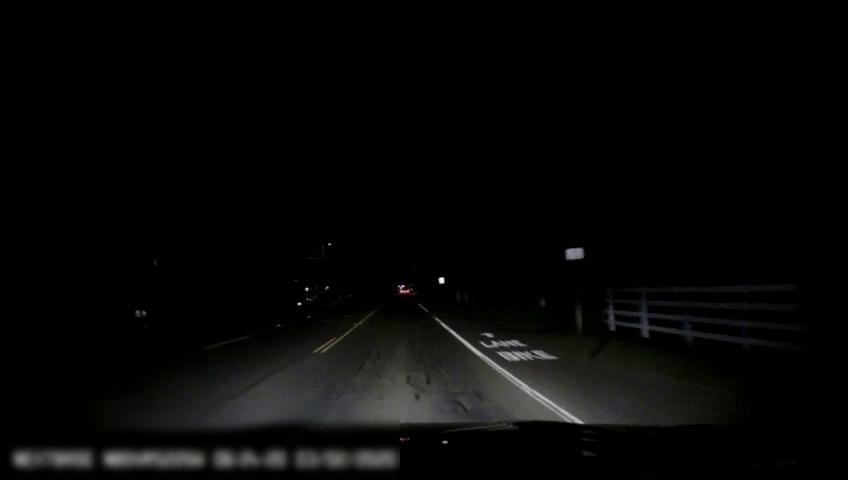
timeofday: Night
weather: Other
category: Drivable Space
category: Vehicles | SUV
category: Lanes | Current Lane
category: Lanes | Current Lane
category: Lanes | Alternate Lane
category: Lanes | Alternate Lane
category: Traffic | Signs